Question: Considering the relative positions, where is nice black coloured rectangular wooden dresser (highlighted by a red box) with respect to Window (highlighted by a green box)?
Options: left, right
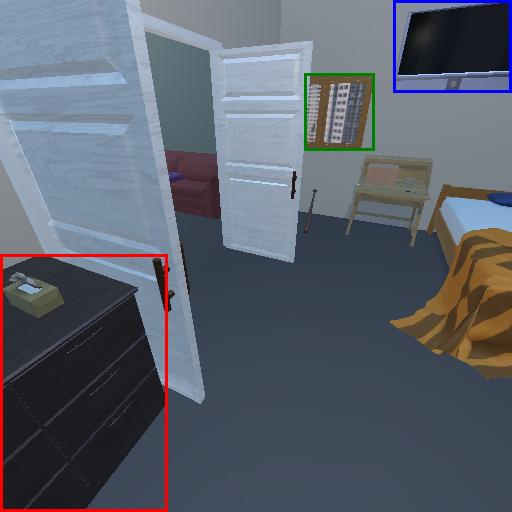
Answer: left